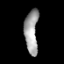
Tissue: prostate
Cell type: T cells
Senescence score: 0.2962
Nuclear area (px): 580
Mean DAPI intensity: 161.209